Interaction volume radius: 10 \u00c5
Interaction volume height: 20 \u00c5
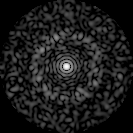
Disorder parameter: 0.8487